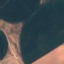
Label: AnnualCrop